Question: I am asking an ExternalQuestion on Amazon Mechanical Turk as follows:
'''
for apple_id in apple_ids:
question_url = BASE_EXTERNAL_URL + '?' + apple_id
QUESTION = ExternalQuestion(external_url=question_url, frame_height=800)
create_hit_rs = conn.create_hit(
question = QUESTION,
max_assignments = MAX_ASSIGNMENTS,
keywords = KEYWORDS,
title = TITLE,
reward = REWARD,
duration = ASSIGNMENT_DURATION_IN_SECONDS,
approval_delay = AUTO_APPROVAL_DELAY_IN_SECONDS,
lifetime = LIFETIME_IN_SECONDS,
)
'''
The above will ask about 100,000 questions, but all of the same format. However, when I view this on Amazon, it shows each question individualized, and nothing in a batch:

It would then show all those 100,00 items if I click on the 'Manage HIT individually' link. Is there a way to create a 'batch' so it is more manageable with an ExternalQuestion? How would I do this?
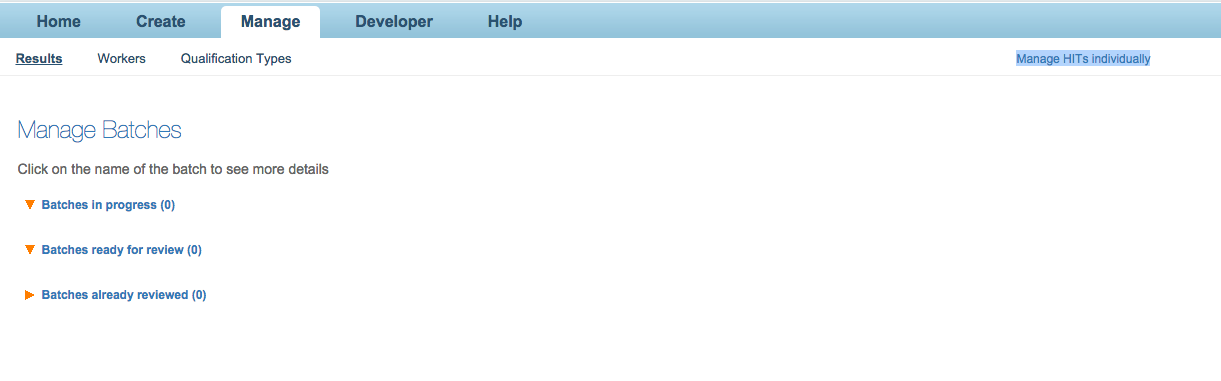
Answer: Creating HITs of the same HITType (as you do here) will show up as a group from the worker perspective, but they will not appear as a batch in the requester user interface. Indeed, you cannot create batches via the API.
One way to handle this is to mark all of the HITs that you create using the RequesterAnnotation field, so that they're easy to identify via the API. This doesn't really simplify anything in terms of approving or rejecting assignments (those operations will have to be performed on a HIT by HIT basis), but it might make it a bit clearer what goes with what.